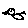
Label: bird